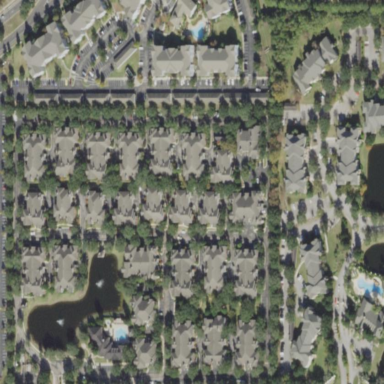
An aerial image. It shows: Residential area.